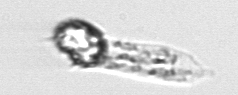
Label: Protoperidinium